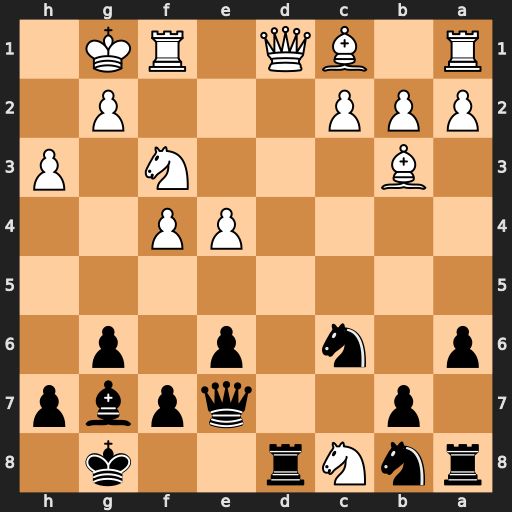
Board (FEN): rnNr2k1/1p2qpbp/p1n1p1p1/8/4PP2/1B3N1P/PPP3P1/R1BQ1RK1
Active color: b
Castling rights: -
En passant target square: -
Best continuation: Qc5+ Kh1 Rxd1